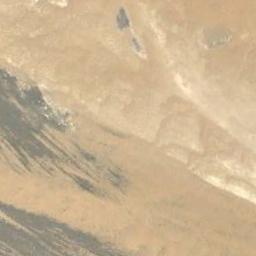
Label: desert